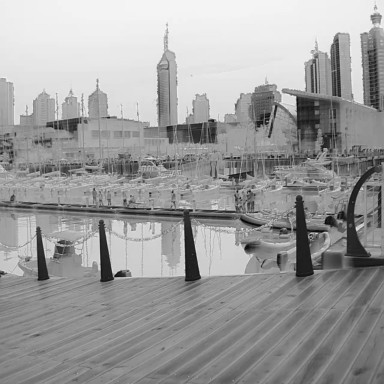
There are nine objects shown in the infrared image, including two canoes, and seven sailboats.